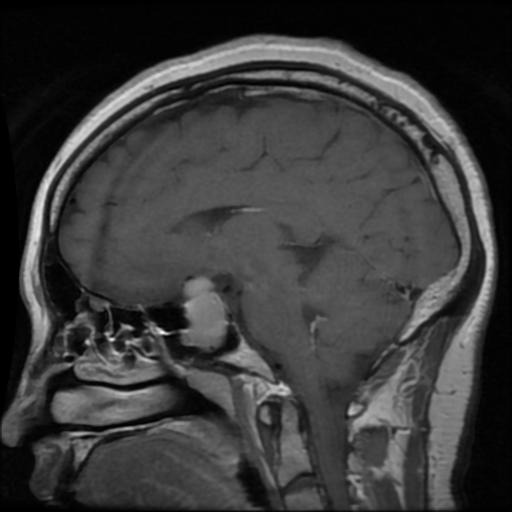
Label: pituitary